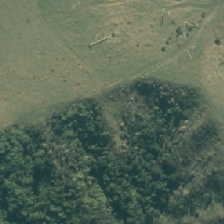
Land cover: manuka_kanuka